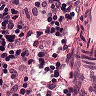
Metastatic tissue present: no